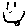
Label: smiley face